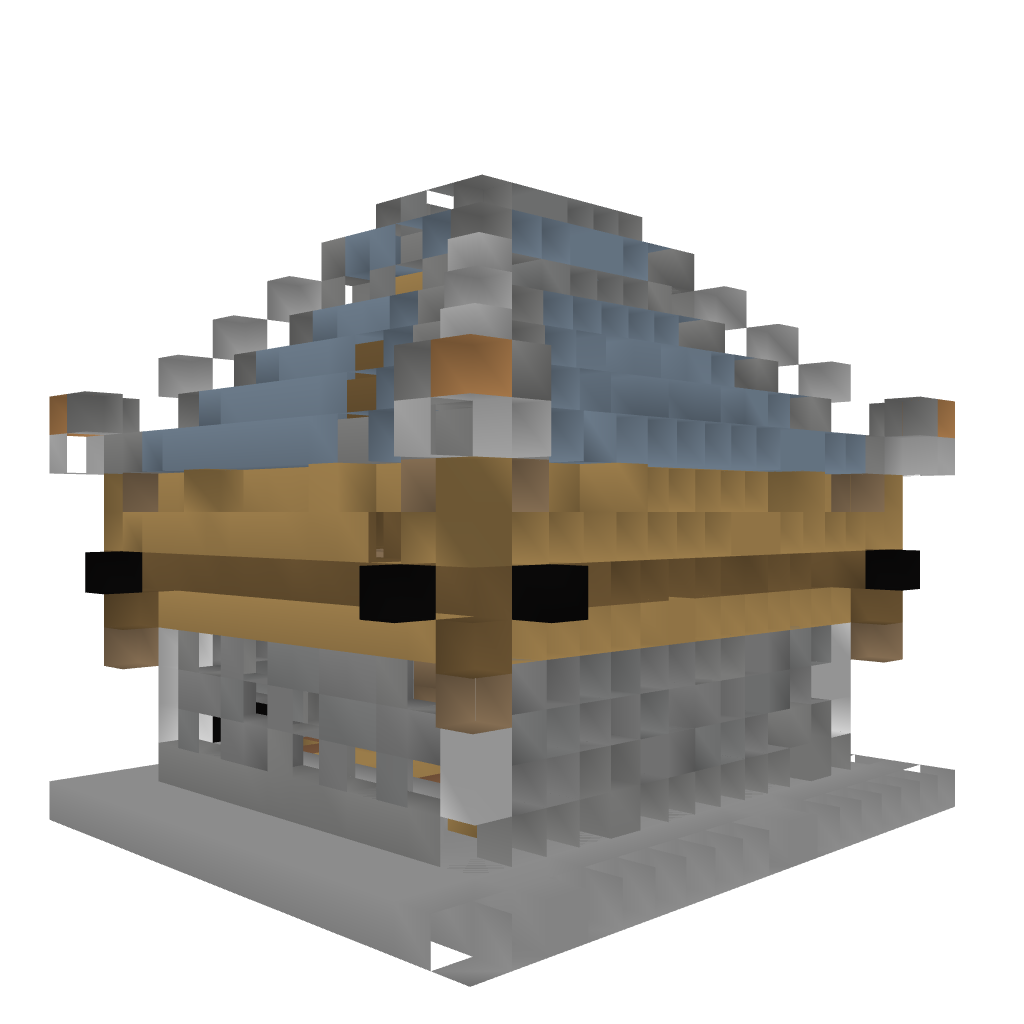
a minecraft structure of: Pretty Little Pagoda